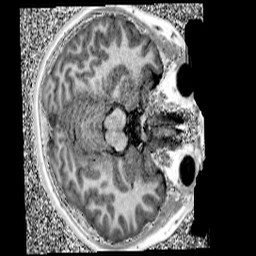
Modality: UNIT1
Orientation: axial
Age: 10
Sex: female
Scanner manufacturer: siemens
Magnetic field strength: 3 T
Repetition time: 4 s
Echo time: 0.00299 s